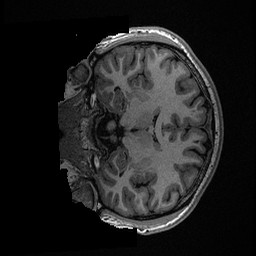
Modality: T1w
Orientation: coronal
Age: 23
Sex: male
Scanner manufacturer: ge
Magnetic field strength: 3 T
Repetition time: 0.006952 s
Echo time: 0.00292 s